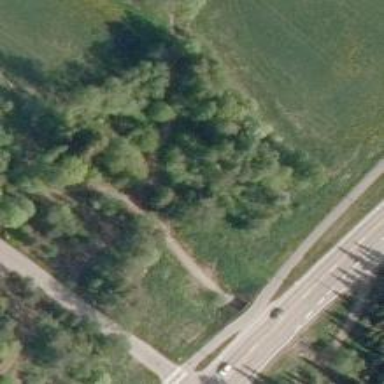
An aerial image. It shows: Asphalt cycleway.